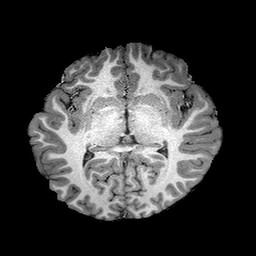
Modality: T1w
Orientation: coronal
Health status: healthy